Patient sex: F
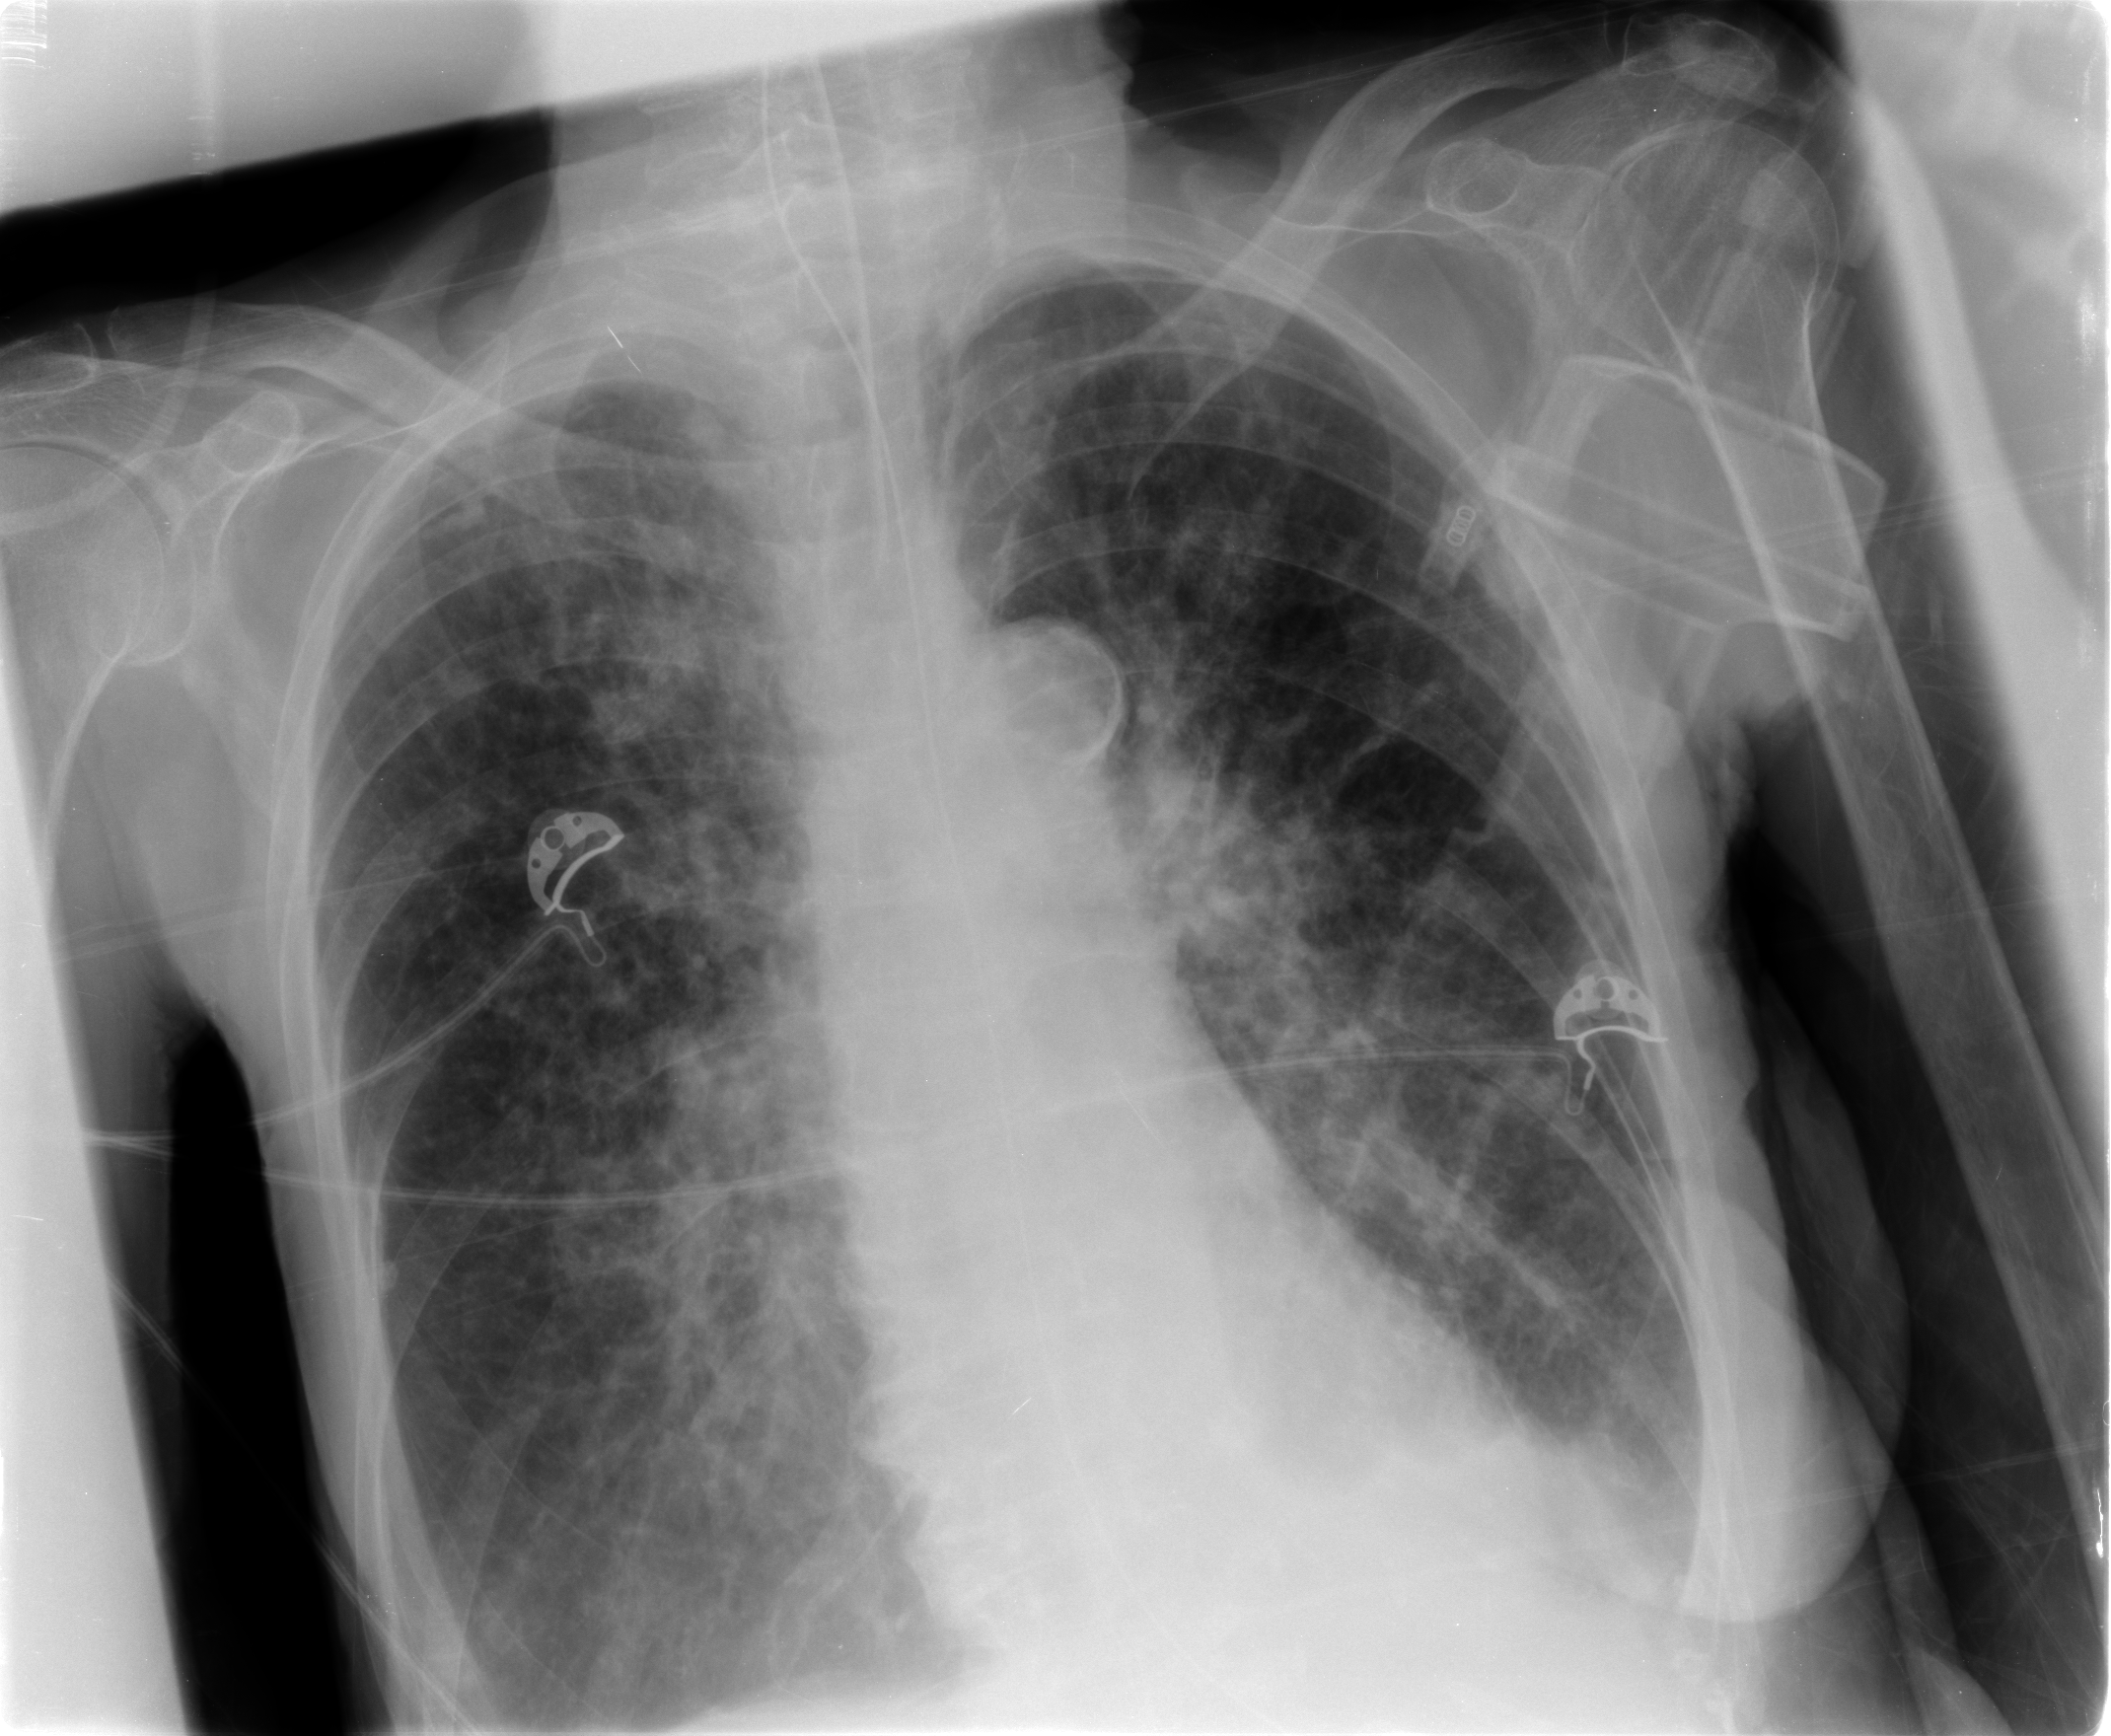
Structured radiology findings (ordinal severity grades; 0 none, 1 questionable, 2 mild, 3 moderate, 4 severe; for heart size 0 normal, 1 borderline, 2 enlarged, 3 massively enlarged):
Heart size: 0
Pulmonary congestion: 3
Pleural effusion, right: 2
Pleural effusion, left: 2
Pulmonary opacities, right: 2
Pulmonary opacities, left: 2
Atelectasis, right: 2
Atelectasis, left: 2